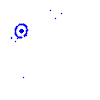
Particle: kaon